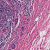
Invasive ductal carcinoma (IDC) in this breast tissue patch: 1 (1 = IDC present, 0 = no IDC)